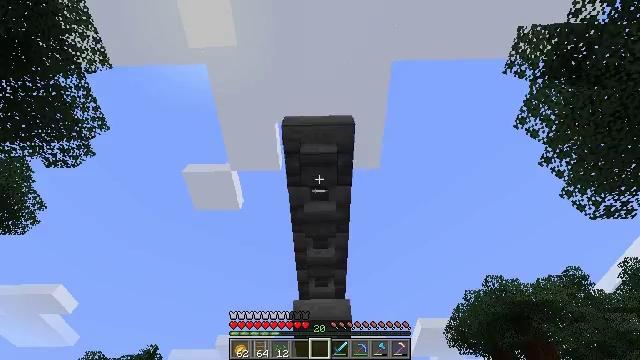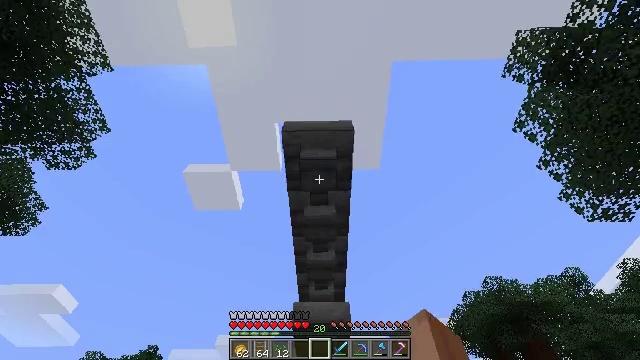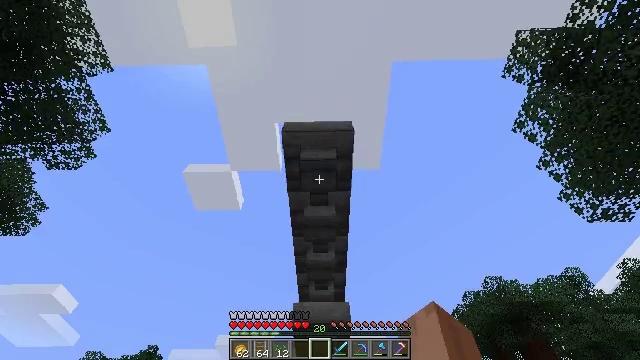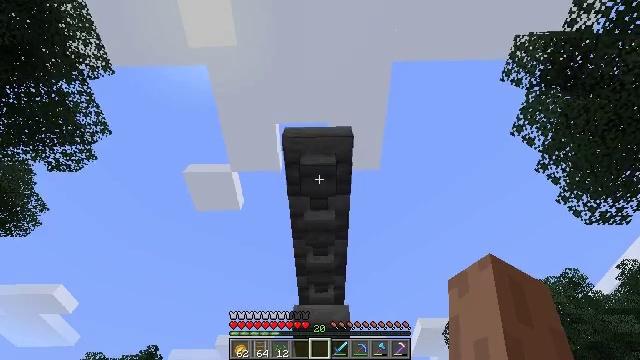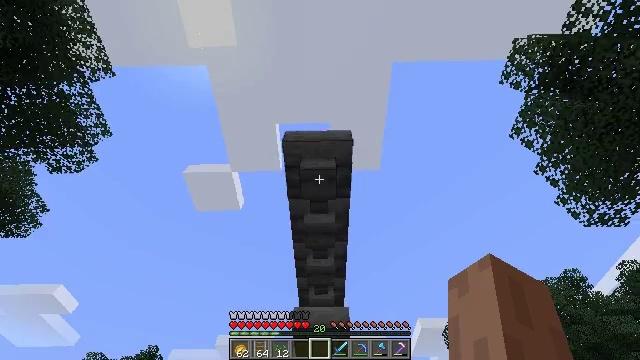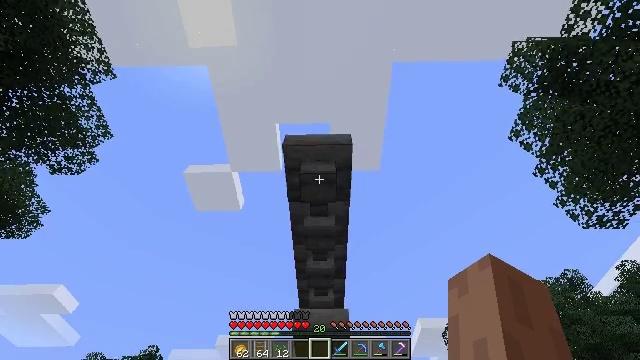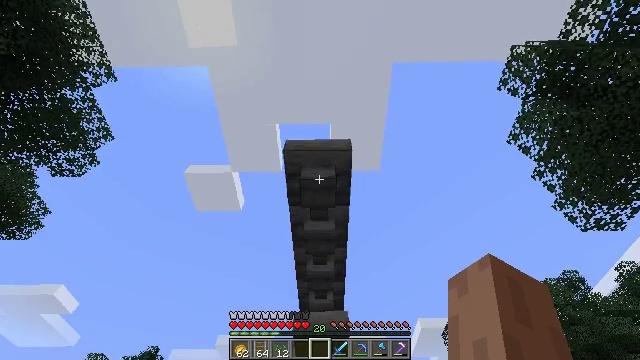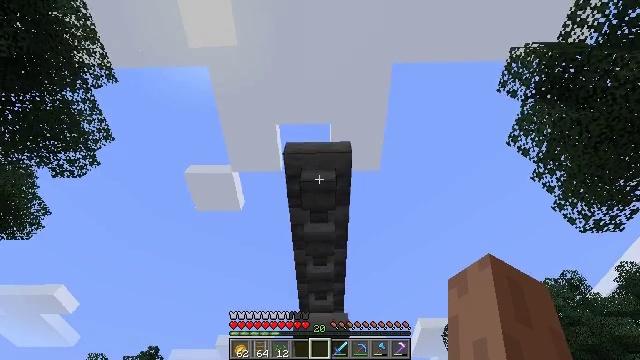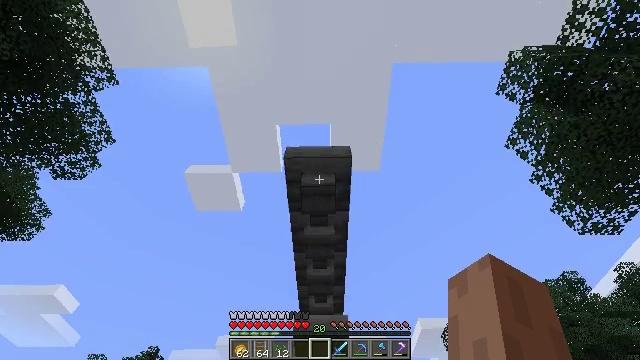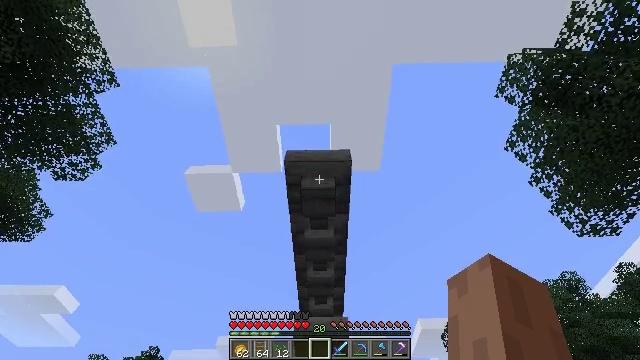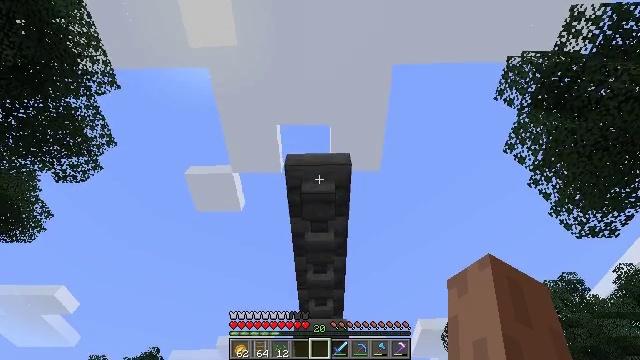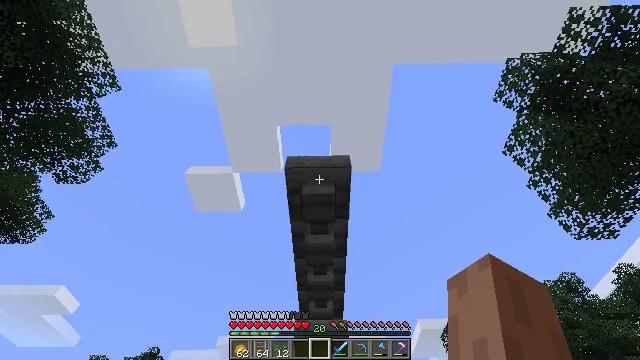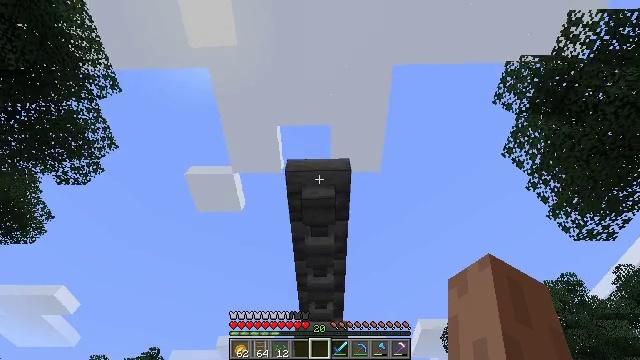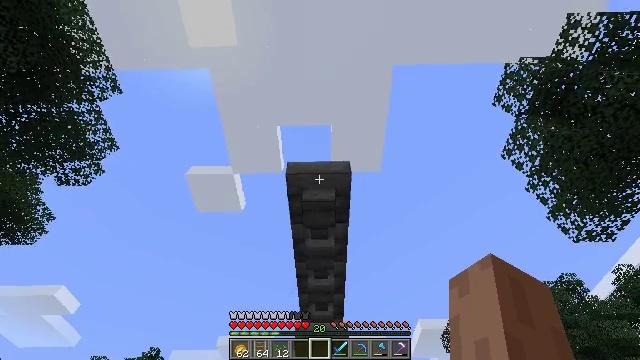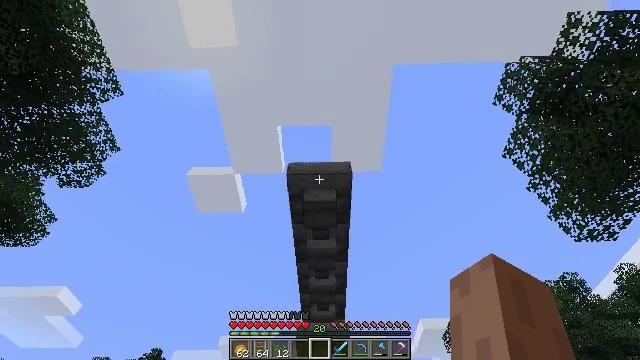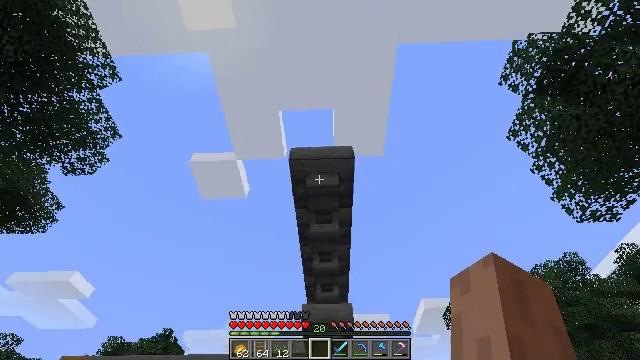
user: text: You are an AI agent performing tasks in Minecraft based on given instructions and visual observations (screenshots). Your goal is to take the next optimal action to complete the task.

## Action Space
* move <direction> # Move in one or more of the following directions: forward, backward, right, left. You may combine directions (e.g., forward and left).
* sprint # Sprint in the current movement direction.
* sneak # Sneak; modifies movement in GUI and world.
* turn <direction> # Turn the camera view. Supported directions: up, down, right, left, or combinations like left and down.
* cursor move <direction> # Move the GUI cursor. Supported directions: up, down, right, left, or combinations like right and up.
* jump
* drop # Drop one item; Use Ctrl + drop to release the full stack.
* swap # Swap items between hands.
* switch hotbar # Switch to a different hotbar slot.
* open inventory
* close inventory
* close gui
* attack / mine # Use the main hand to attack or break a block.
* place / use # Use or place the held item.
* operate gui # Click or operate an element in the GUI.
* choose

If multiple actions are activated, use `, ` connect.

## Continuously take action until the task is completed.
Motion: motion action
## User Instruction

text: Harvest the hopper from its place.
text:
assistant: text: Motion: move back, sneak
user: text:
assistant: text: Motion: move back, sneak
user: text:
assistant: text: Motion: move back, sneak
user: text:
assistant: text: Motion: move back, sneak
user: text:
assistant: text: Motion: move back, sneak
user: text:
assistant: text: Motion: move back, sneak
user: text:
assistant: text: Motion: move back, sneak
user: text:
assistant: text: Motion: move back, sneak
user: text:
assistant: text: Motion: move back, sneak
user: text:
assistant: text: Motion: move back, sneak
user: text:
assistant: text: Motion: move back, sneak
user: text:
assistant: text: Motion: sneak
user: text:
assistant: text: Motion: sneak
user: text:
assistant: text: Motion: sneak
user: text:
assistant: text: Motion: sneak, turn down
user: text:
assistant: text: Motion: sneak, turn down
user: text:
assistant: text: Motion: move forward, sneak, turn down
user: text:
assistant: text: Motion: move forward, sneak, turn down
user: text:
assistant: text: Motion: move forward, sneak, turn down
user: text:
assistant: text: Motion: move forward, sneak, turn down
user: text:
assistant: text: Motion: move forward
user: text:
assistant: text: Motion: move forward
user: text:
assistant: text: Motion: move forward, turn down
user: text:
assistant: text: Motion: move forward, turn down
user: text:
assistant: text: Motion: move forward
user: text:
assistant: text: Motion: move forward
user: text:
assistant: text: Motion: move forward
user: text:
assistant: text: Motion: move forward
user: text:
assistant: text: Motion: move forward
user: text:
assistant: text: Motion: move forward